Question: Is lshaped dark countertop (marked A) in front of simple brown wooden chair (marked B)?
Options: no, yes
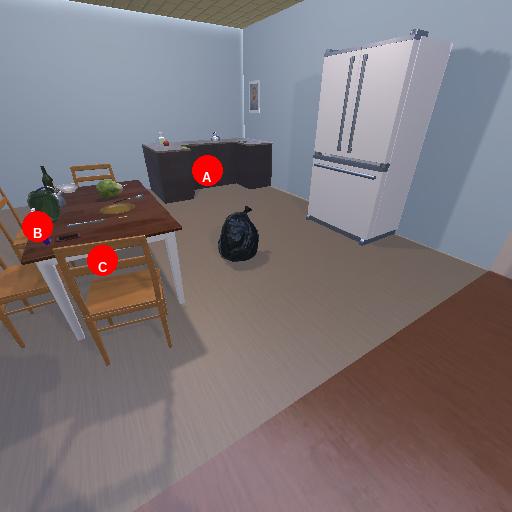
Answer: no